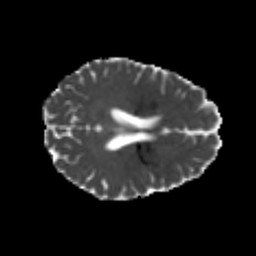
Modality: MD
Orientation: axial
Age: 25
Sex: female
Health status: healthy
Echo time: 0.074 s